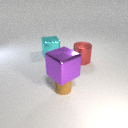
small brown rubber cylinder to the left of large red metal cylinder